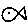
Label: fish